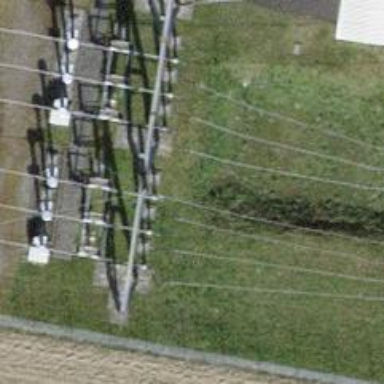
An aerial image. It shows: Three power lines with cables.